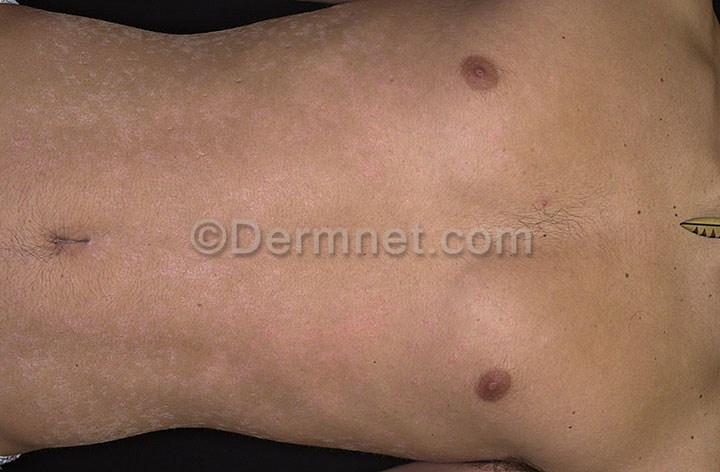
Disease: Psoriasis pictures Lichen Planus and related diseases